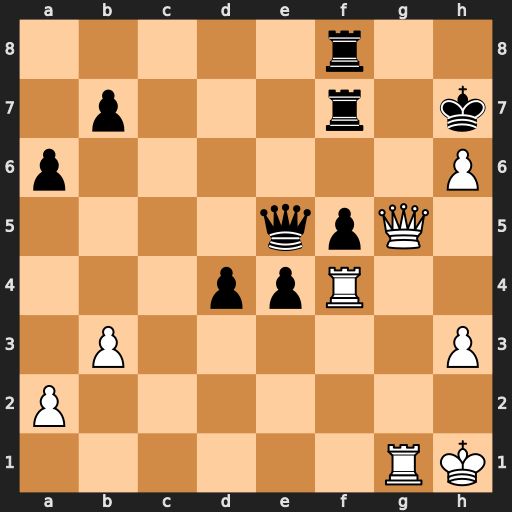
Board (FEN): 5r2/1p3r1k/p6P/4qpQ1/3ppR2/1P5P/P7/6RK
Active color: w
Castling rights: -
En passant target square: -
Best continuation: Qg6+ Kh8 Rh4 Qe7 Qg7+ Rxg7 hxg7+